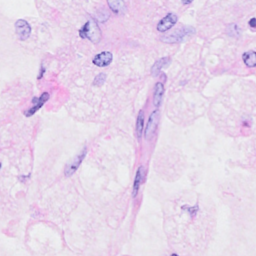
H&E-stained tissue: Breast